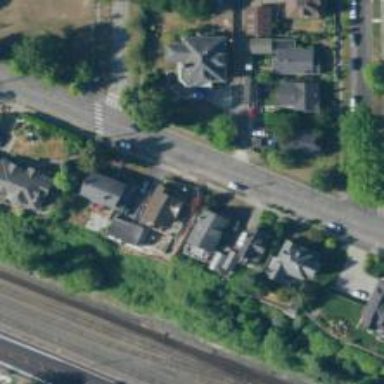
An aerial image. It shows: Alleyway designated as service road.